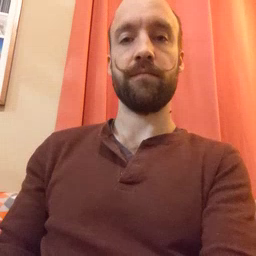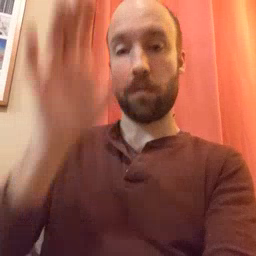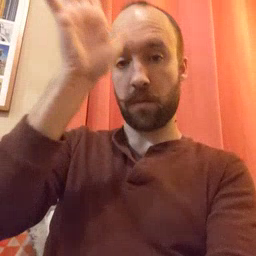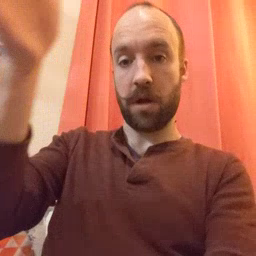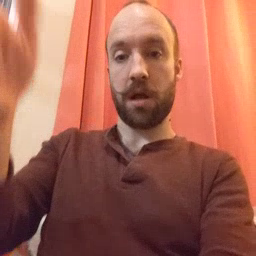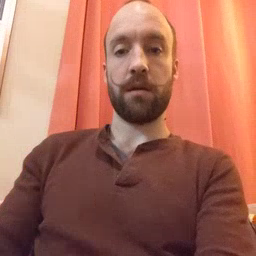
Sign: grandpa